Aerial crown-view tile of a tropical tree (Barro Colorado Island, Panama), acquired 20250317:
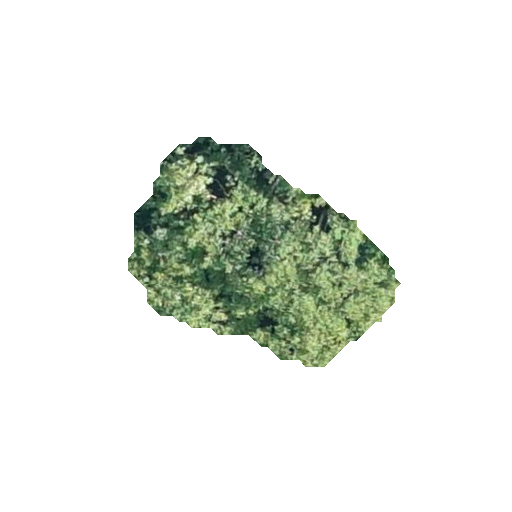
Species: Hieronyma alchorneoides
GBIF accepted scientific name: Hieronyma alchorneoides
Crown area: 58.109 m²